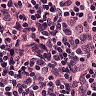
Metastatic tissue present: no